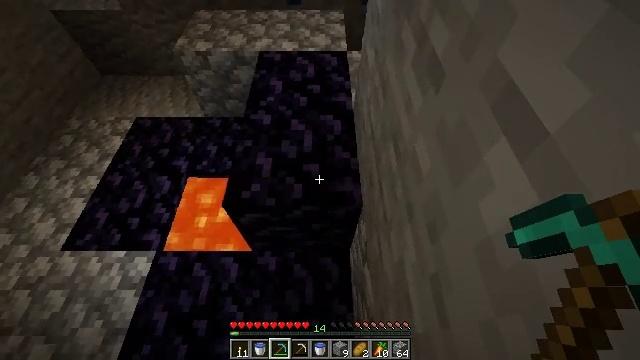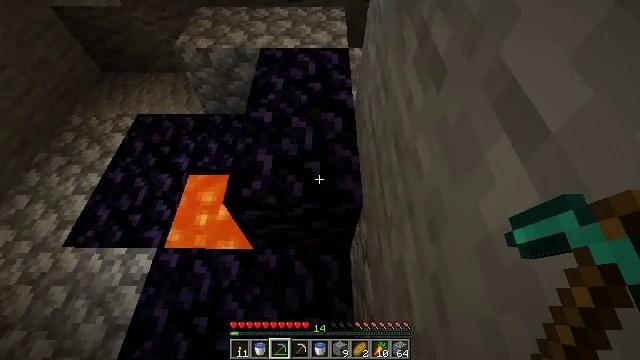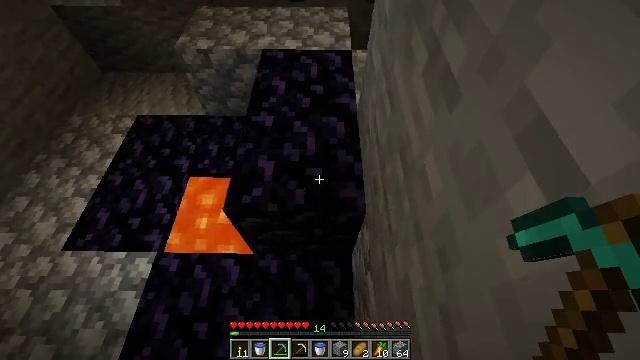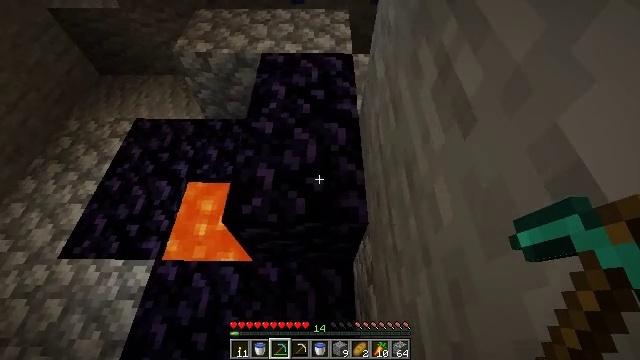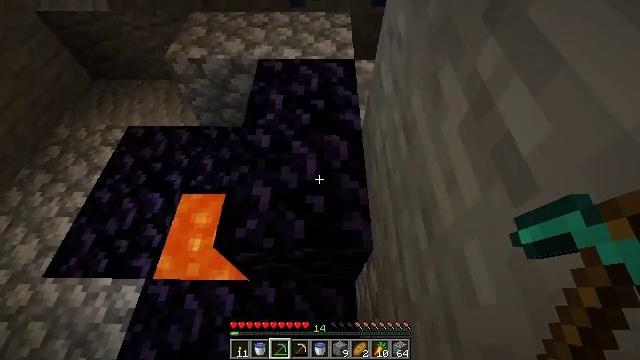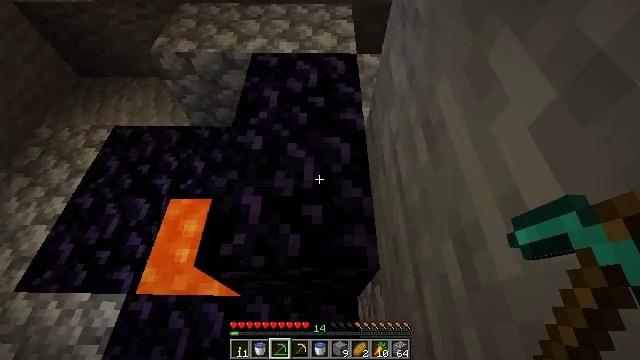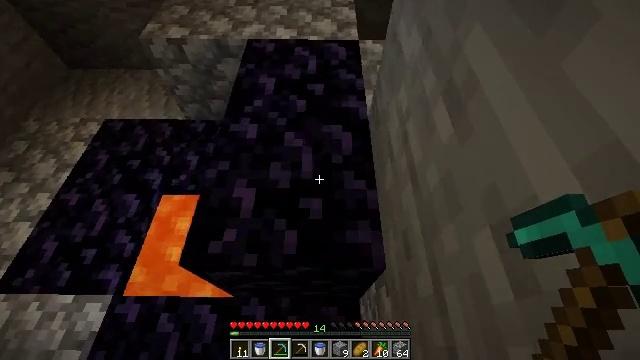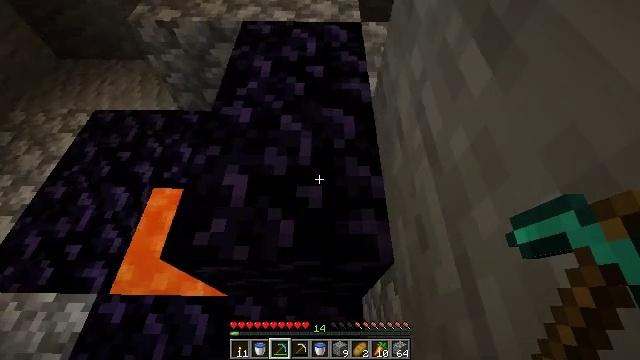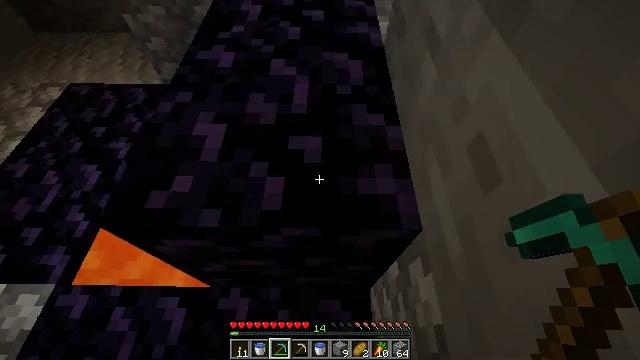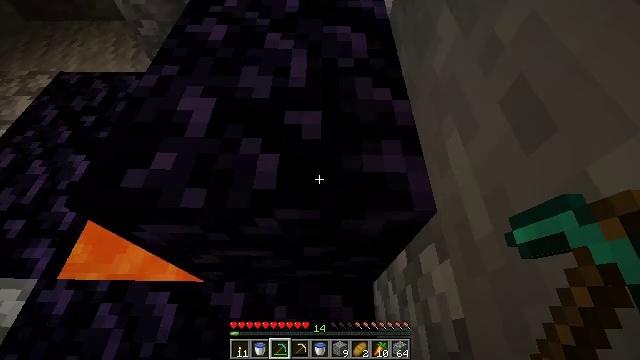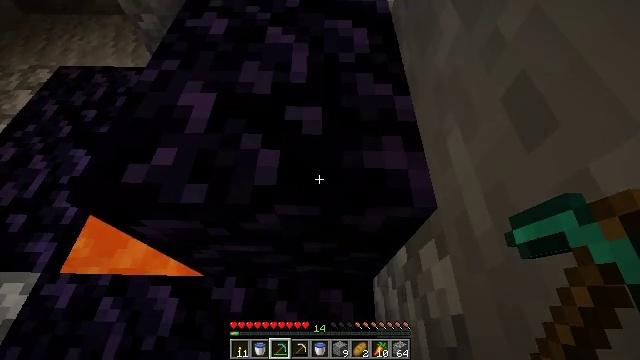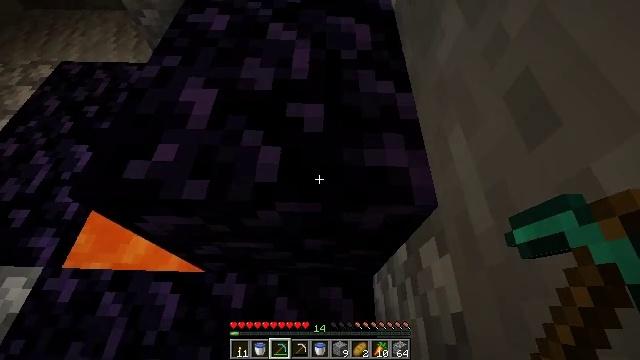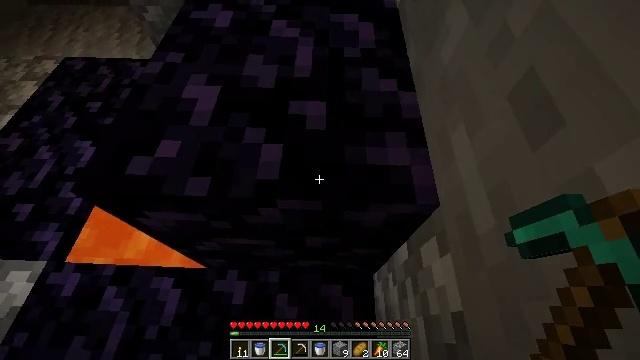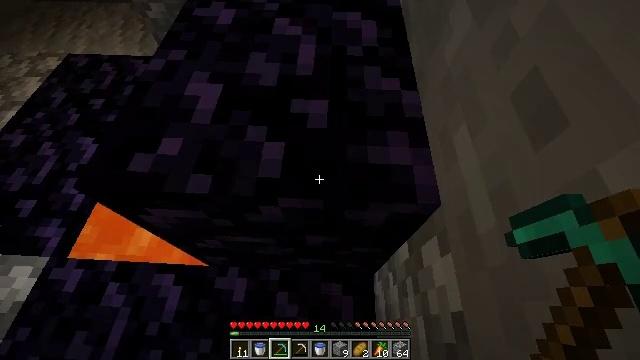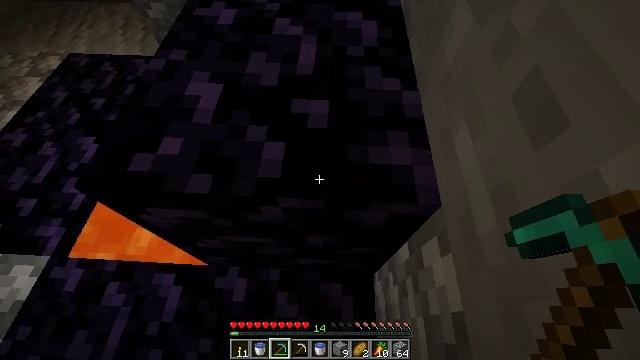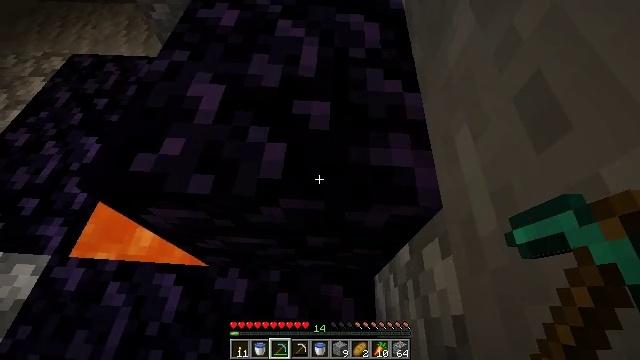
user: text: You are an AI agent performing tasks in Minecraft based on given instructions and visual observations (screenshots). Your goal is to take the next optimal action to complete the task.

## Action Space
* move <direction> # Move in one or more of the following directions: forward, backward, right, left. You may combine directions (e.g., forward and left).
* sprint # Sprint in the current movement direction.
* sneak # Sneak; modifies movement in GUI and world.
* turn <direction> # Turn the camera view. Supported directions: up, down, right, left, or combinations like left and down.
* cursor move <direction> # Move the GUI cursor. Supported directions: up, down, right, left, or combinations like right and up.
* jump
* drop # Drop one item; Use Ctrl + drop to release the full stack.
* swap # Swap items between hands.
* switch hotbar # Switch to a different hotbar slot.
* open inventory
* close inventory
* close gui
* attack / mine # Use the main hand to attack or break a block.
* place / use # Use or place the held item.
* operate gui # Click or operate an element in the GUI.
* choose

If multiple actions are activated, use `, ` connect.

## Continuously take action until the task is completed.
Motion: motion action
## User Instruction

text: Harvest obsidian for portal building.
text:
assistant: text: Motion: no_op
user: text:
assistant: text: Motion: move forward
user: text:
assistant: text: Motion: move forward
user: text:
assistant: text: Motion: move forward
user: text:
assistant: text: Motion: no_op
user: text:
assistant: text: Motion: no_op
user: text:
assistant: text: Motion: no_op
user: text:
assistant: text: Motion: no_op
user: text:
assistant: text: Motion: no_op
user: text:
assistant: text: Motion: no_op
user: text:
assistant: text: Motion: no_op
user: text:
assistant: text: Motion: no_op
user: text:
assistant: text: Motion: no_op
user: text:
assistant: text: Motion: no_op
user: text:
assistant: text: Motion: no_op
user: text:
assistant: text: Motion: turn up
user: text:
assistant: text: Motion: turn up
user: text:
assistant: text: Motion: no_op
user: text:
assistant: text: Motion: no_op
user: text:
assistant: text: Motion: no_op
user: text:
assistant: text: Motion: attack / mine
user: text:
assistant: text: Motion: attack / mine
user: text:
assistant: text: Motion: attack / mine
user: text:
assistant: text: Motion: attack / mine
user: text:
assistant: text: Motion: attack / mine
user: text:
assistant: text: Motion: attack / mine
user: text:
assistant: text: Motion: attack / mine
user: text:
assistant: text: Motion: attack / mine
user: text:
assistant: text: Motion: attack / mine
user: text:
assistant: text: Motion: attack / mine